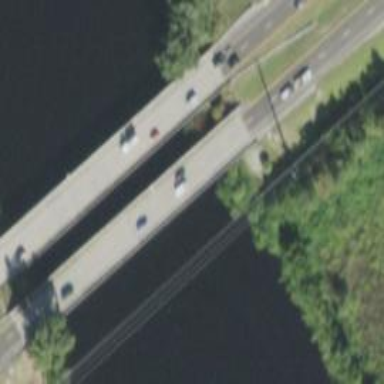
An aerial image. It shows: Man-made bridge.